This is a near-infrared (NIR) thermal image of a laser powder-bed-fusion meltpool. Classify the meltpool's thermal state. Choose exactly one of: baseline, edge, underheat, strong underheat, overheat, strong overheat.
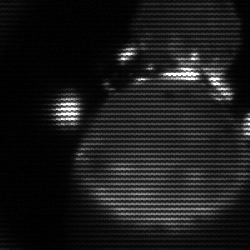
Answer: edge